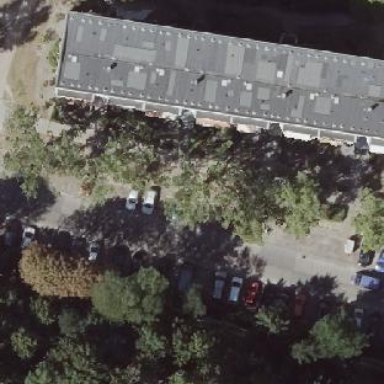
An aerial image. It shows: Street side parking on concrete surface.